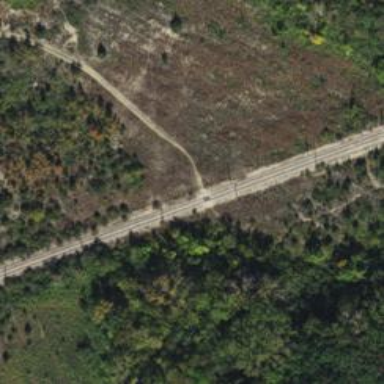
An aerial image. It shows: Railway level crossing.